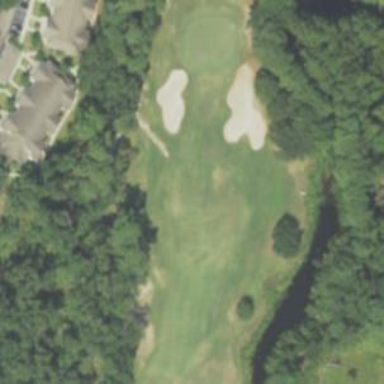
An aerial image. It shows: Golf fairway in the image.